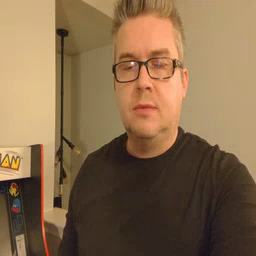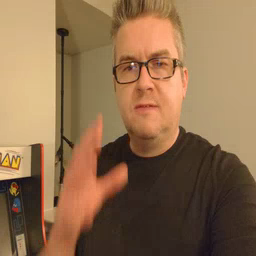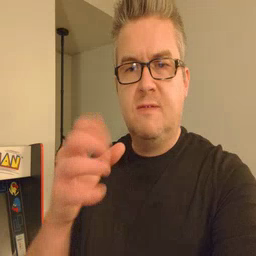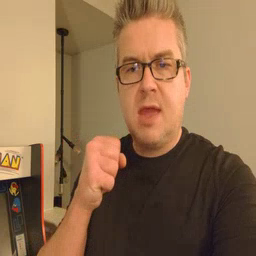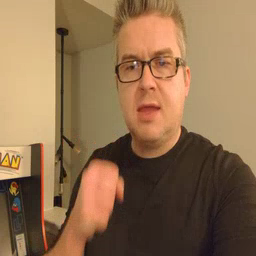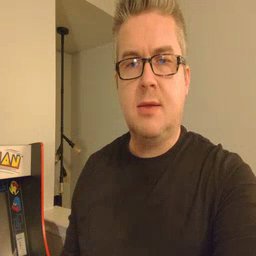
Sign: fast